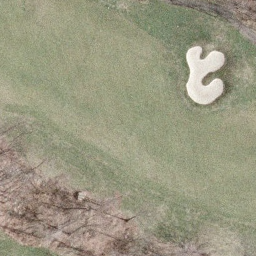
Label: golf course